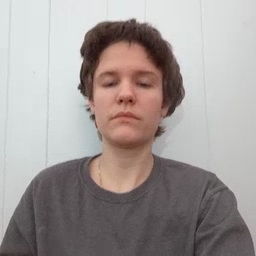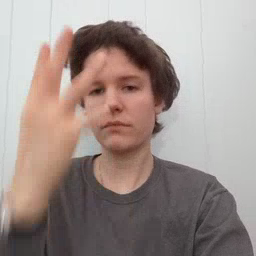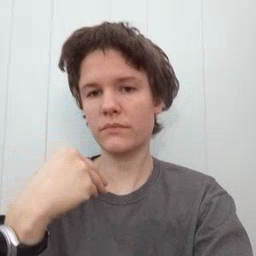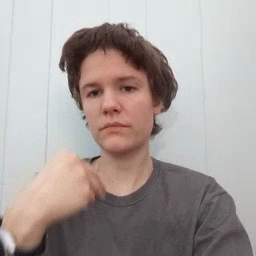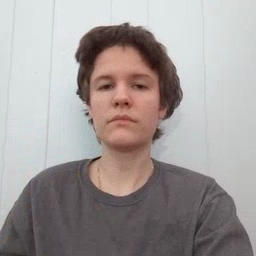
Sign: sleep